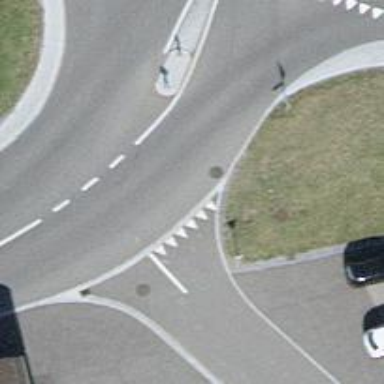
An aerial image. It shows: Road with "give way" sign.